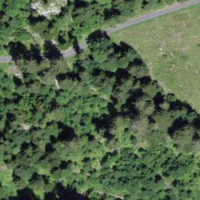
EUNIS habitat code: 45
Species observed at this site:
Lathyrus vernus
Gentiana verna
Petasites albus